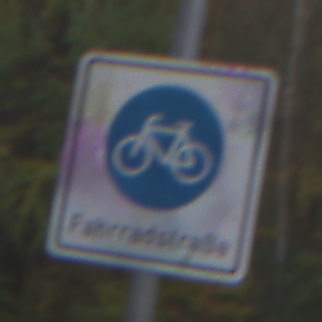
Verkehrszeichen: BeginnFahrradstrasse
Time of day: SunriseSunset
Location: Outdoor (Nature)
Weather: PartlyCloudy
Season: Autumn
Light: Natural